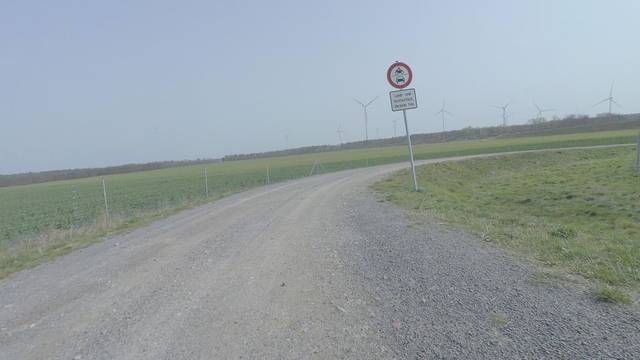
Region: Germany
Coordinates: 52.366, 13.236